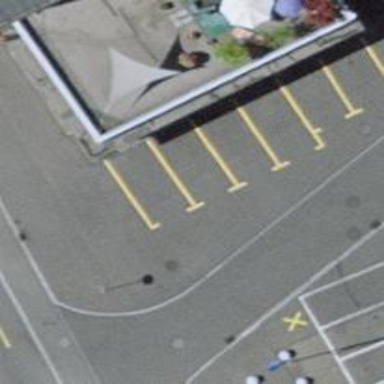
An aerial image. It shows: Sidewalk along the footway.